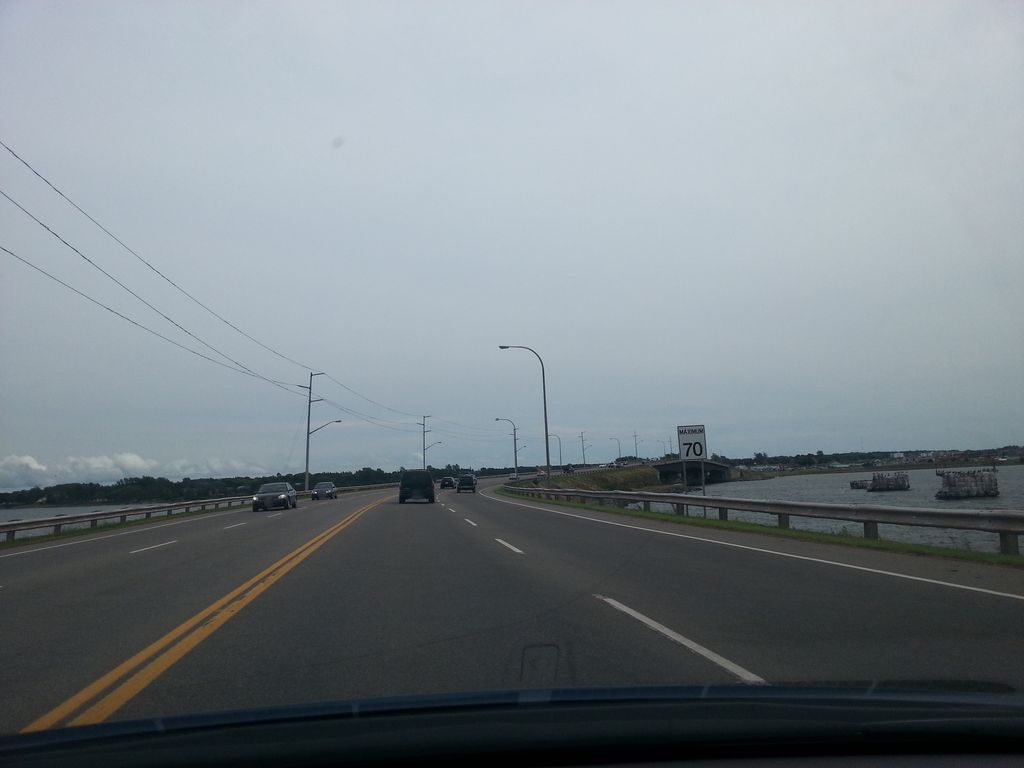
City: charlottetown